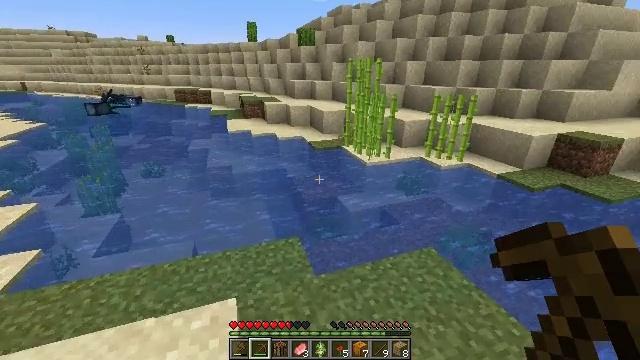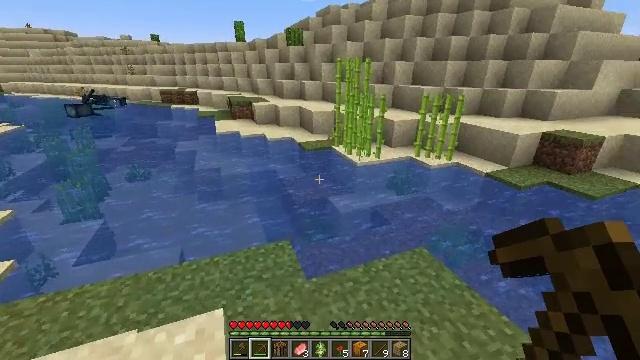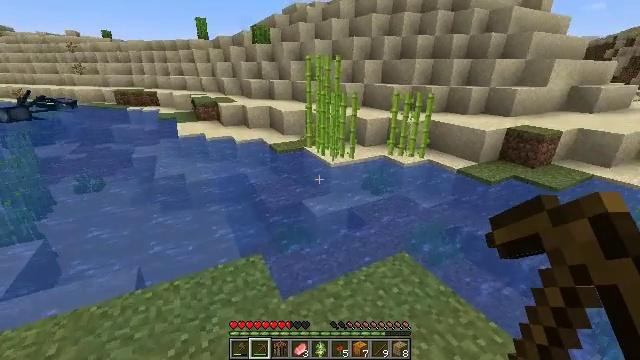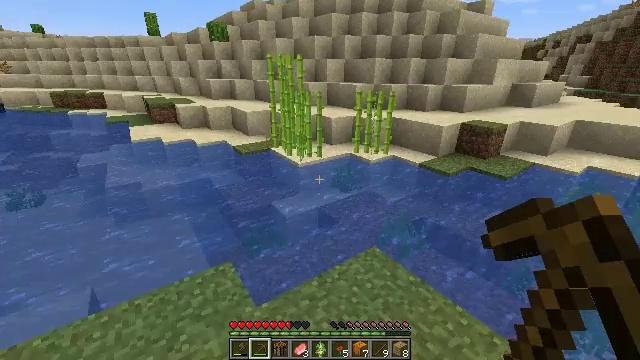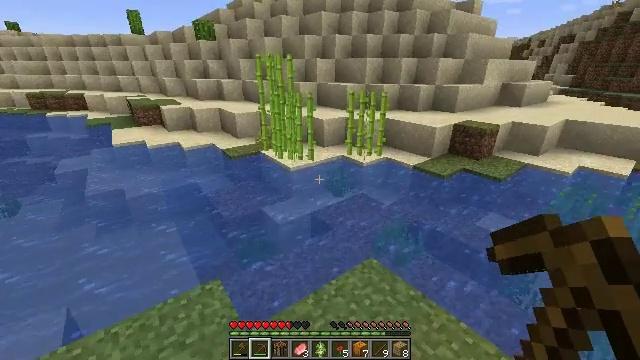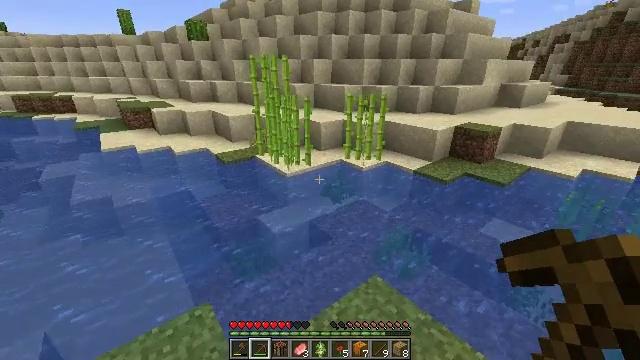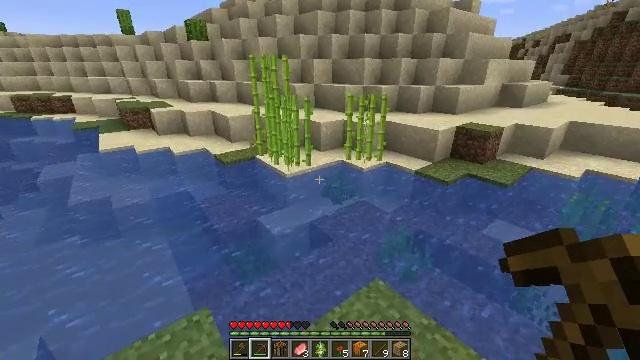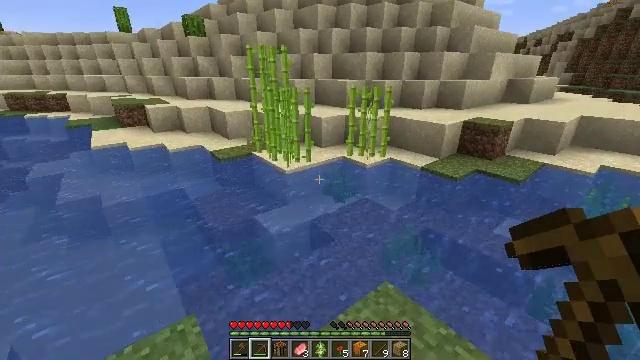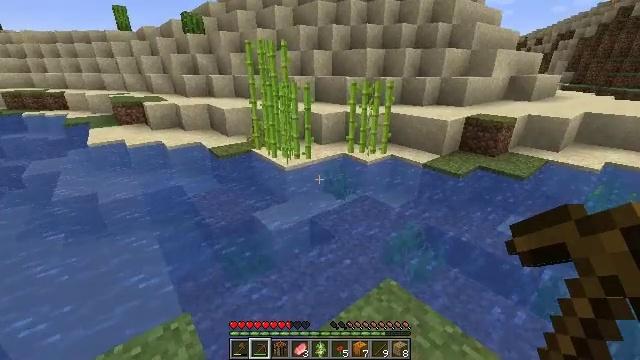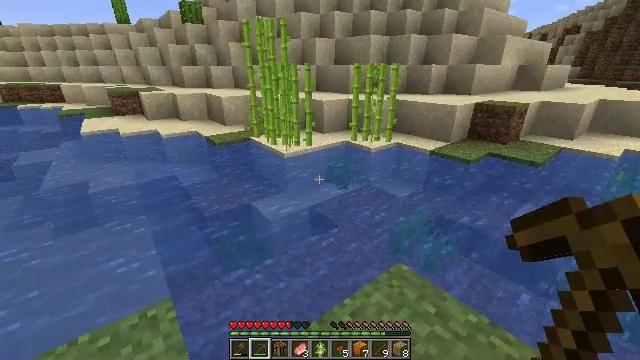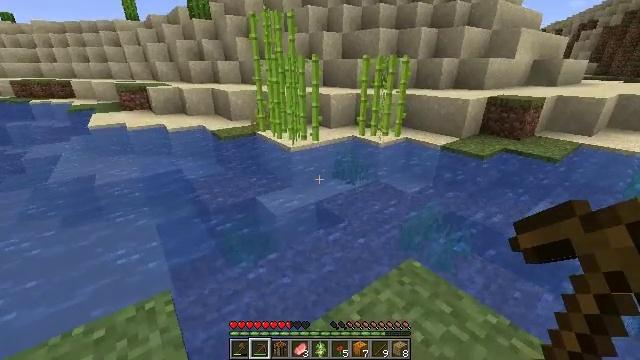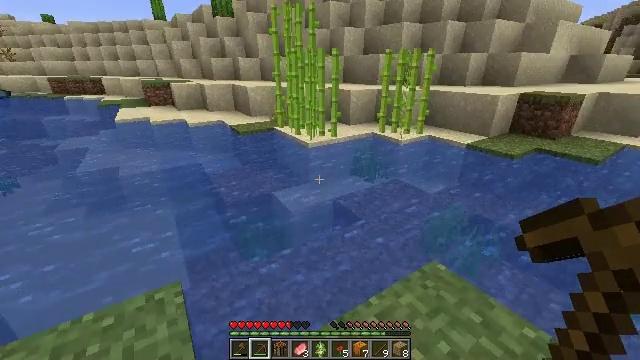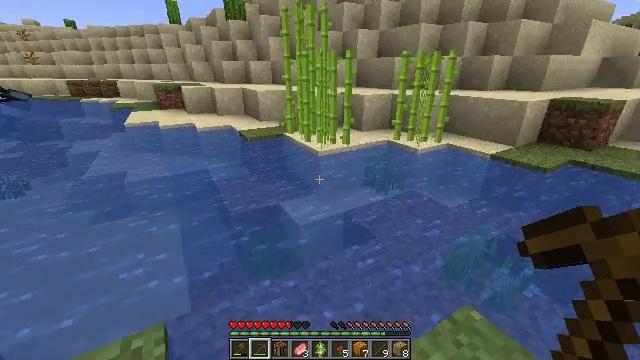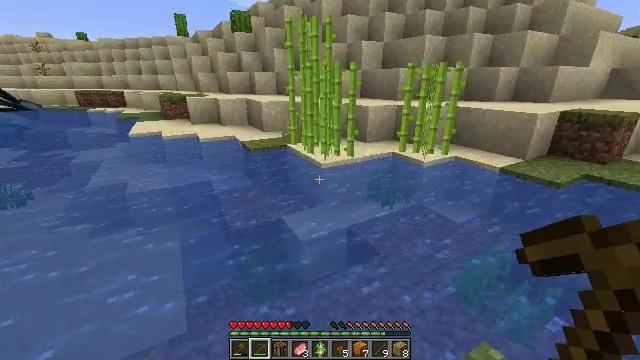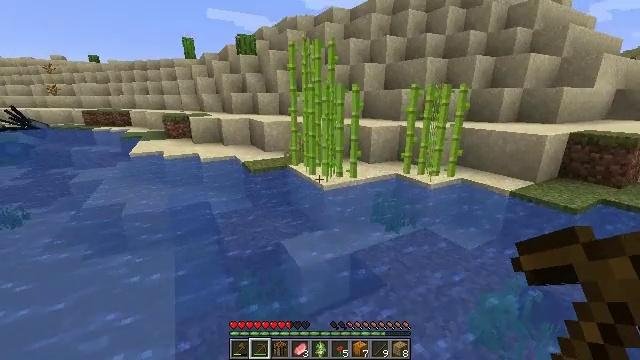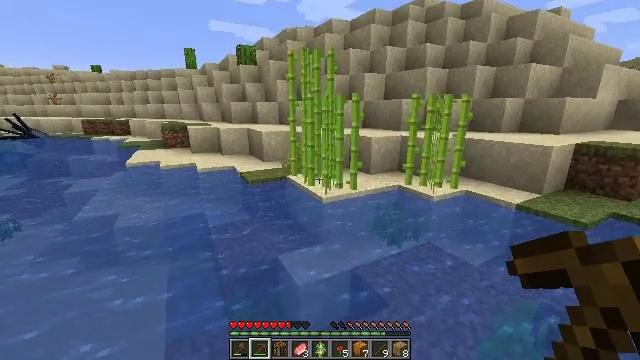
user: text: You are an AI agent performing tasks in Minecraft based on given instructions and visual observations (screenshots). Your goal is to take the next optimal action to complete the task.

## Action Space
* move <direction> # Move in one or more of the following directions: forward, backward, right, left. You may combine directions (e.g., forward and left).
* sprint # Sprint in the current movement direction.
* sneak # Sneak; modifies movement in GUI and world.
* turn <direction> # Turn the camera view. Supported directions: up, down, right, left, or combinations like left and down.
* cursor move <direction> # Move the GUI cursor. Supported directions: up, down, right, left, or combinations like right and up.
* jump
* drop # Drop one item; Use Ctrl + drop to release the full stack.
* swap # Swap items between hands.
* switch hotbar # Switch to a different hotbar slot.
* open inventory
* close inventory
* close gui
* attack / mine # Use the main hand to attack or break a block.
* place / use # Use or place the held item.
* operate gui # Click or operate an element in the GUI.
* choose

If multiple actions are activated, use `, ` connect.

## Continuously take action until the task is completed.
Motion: motion action
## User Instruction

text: Collect sugar cane near water sources.
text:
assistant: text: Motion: move forward, turn right
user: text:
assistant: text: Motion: move forward, turn right
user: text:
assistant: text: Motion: move forward, turn right
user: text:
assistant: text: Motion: move forward, turn right
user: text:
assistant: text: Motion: move forward
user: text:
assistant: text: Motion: move forward
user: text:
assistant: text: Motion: move forward
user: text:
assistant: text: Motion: move forward
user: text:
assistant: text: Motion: move forward
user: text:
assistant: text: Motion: move forward, turn left
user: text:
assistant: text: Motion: move forward, turn left
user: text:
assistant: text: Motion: move forward, turn left
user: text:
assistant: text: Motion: move forward, turn up
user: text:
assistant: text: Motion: move forward, turn up
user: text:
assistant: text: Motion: move forward, turn up
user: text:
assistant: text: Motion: move forward, turn up, jump
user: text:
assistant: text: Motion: move forward, turn up, jump
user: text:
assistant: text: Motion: move forward, jump
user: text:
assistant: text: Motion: move forward, jump
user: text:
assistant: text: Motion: move forward, turn right and up
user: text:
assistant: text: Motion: move forward, attack / mine
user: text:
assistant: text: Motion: move forward, attack / mine
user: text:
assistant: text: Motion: move forward, attack / mine
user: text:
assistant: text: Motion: move forward, attack / mine
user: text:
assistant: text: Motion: move forward, turn down, attack / mine
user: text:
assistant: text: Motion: move forward, turn left and down, attack / mine
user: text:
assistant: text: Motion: move forward, attack / mine
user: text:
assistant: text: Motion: move forward, attack / mine
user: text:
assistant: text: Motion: move forward, attack / mine
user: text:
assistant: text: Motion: move forward, attack / mine